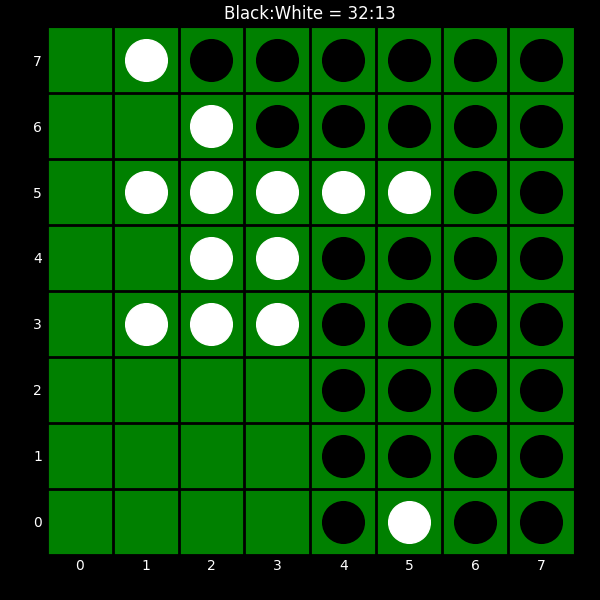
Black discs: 32
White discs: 13